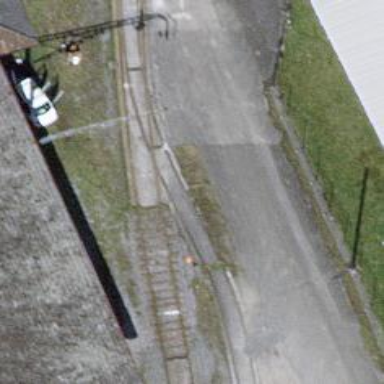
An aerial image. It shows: Single-track electrified rail service spur with contact line.